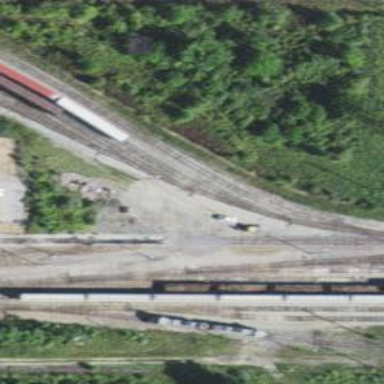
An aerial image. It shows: Railway spur service.